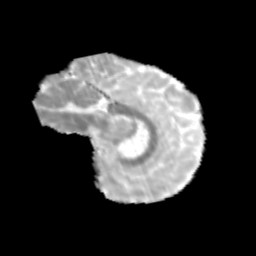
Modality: MD
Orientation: sagittal
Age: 10
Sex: male
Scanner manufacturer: siemens
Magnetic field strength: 3 T
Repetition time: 3.8 s
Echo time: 0.07 s